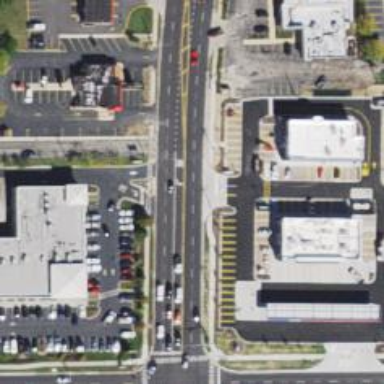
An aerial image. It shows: Secondary road with separate asphalt sidewalks.